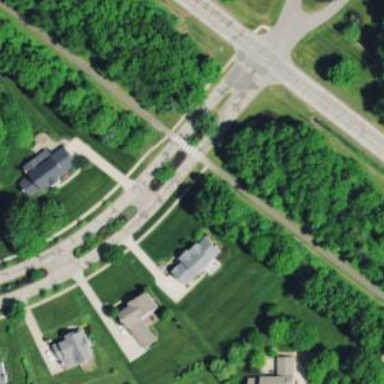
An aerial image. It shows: Road with stop sign.